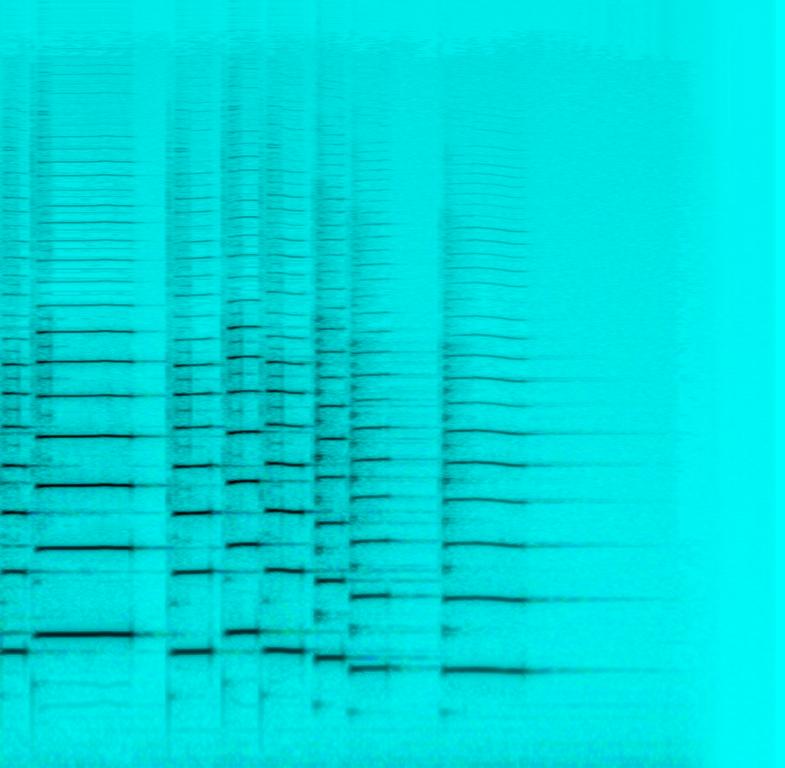
This is an instrument comedy music piece. There is a clarinet playing a goofy tune. Then, the clarinet stops and the strings section starts playing a dramatic melody. This piece could be sampled to be used as instrumentals in an advertisement jingle.